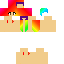
A female human skin with medium skin, wearing red long hair dressed in a red hoodie and red pants, featuring a closed mouth.